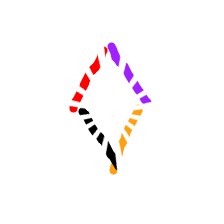
Shape: rhombus